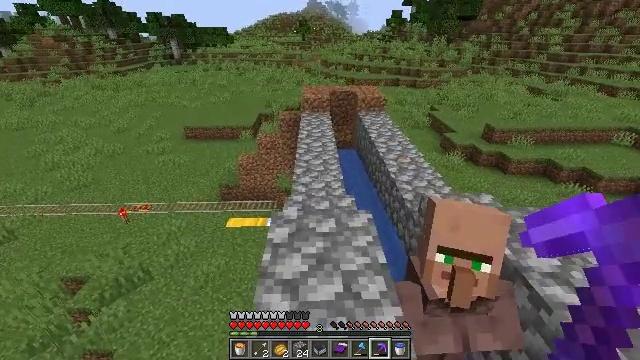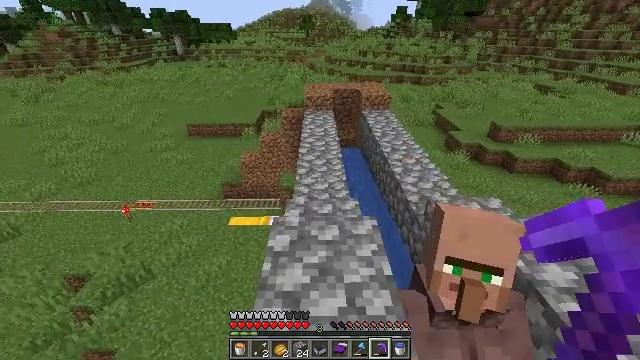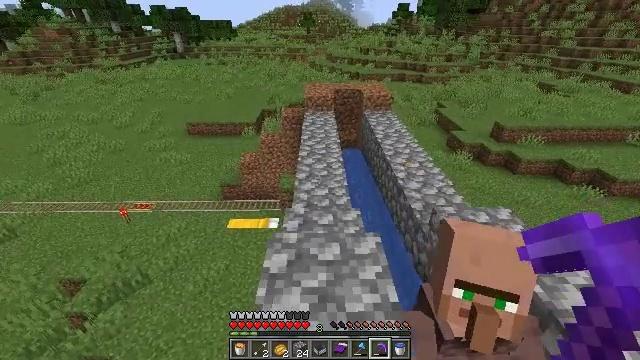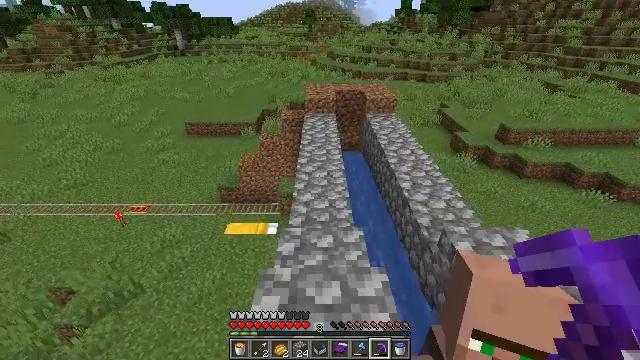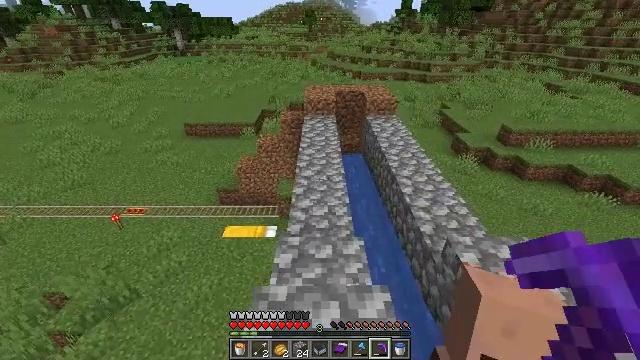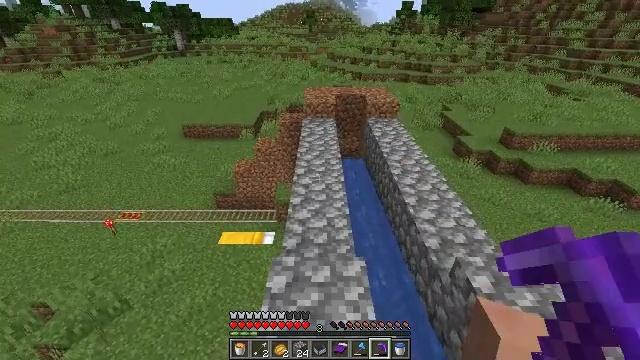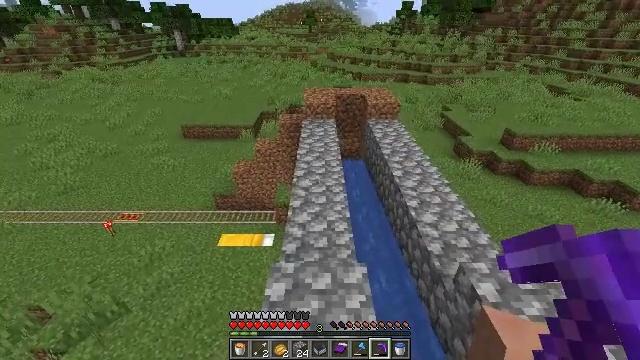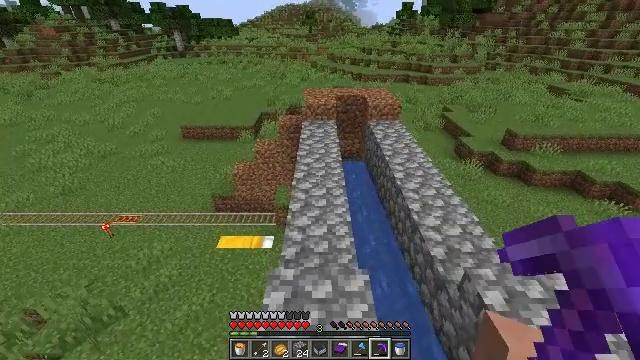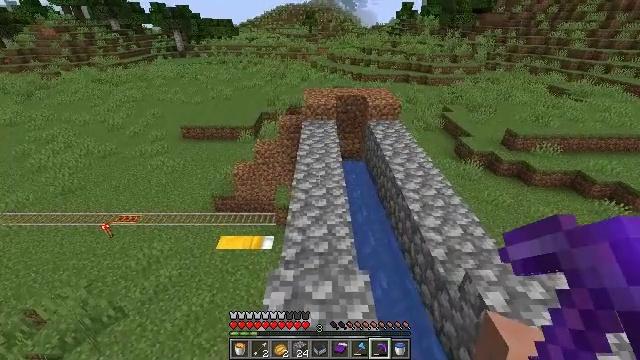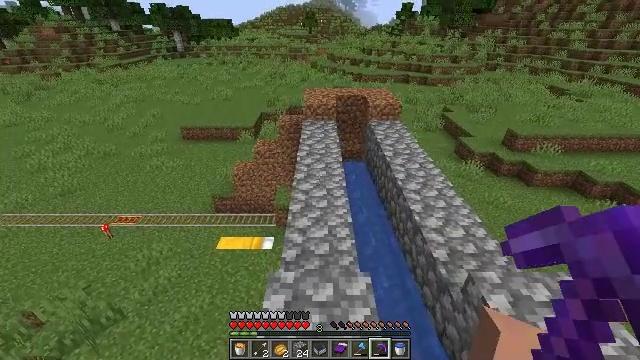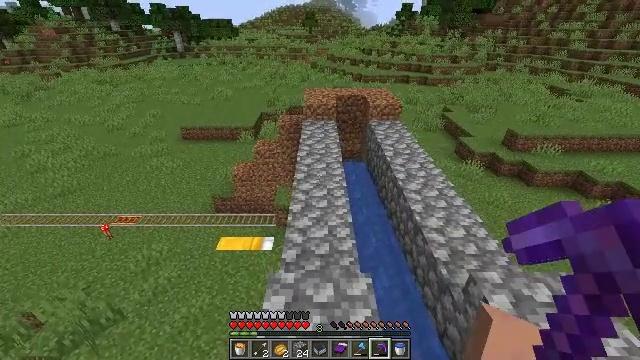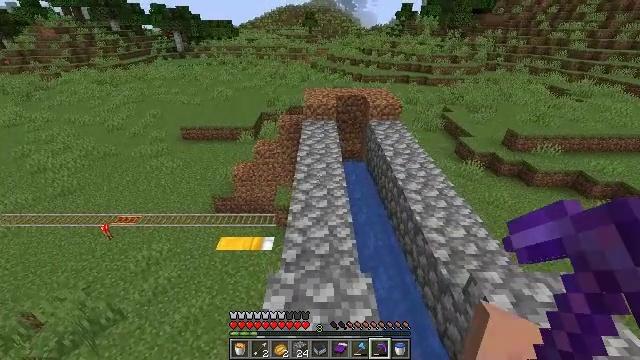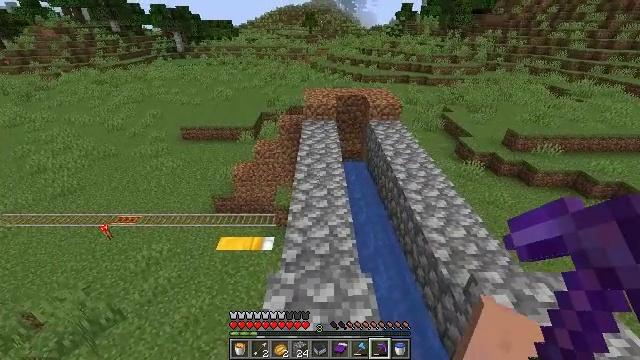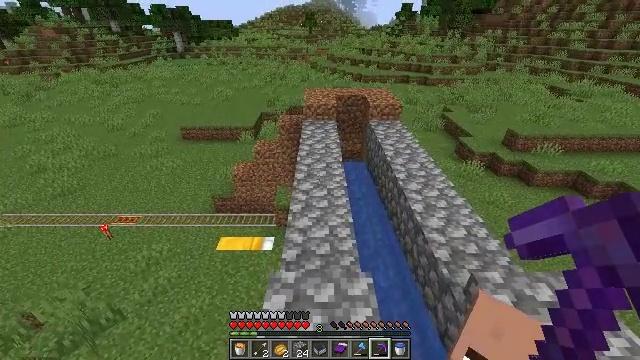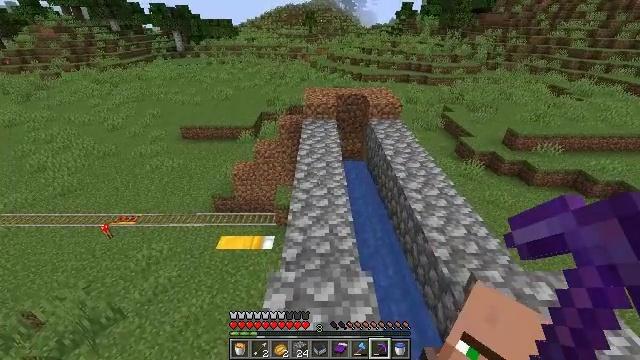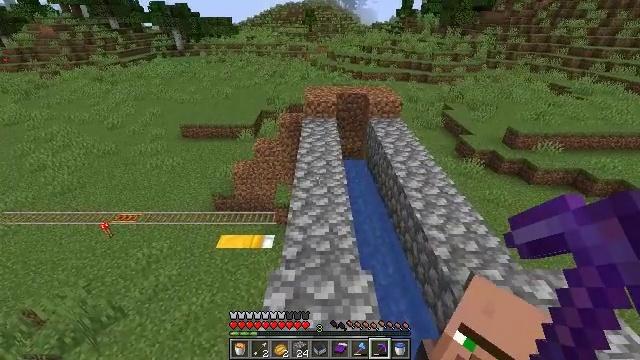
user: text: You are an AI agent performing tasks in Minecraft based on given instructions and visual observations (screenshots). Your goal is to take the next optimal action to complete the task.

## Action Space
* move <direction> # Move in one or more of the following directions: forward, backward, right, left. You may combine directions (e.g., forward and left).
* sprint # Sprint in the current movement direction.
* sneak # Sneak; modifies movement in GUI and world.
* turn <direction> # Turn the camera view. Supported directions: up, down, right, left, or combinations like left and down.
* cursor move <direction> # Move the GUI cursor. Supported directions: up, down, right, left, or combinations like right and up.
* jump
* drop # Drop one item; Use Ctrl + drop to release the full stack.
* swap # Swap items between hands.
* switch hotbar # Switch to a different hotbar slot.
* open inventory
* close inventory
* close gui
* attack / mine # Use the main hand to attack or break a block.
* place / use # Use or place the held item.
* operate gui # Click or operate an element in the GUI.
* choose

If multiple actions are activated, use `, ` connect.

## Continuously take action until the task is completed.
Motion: motion action
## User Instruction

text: Mine cobblestone underground.
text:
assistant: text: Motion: move forward
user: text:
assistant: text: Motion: move forward
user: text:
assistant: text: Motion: move forward
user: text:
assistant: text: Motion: move forward
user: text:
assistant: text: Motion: move forward
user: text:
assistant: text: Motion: no_op
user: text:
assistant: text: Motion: no_op
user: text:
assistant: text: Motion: no_op
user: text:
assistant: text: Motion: no_op
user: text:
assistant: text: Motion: no_op
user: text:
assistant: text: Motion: no_op
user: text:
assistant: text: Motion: no_op
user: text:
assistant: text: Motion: no_op
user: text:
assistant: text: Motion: no_op
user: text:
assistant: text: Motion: no_op
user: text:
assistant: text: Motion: no_op
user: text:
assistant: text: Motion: turn right and down
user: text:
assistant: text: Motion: turn right and down
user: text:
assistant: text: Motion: turn right and down
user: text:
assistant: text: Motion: turn right and down
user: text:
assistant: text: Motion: turn right and down
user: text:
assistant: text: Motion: turn right
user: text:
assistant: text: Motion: no_op
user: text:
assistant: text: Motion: no_op
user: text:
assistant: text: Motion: no_op
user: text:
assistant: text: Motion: no_op
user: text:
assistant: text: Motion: no_op
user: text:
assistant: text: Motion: no_op
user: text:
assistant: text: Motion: no_op
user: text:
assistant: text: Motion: no_op